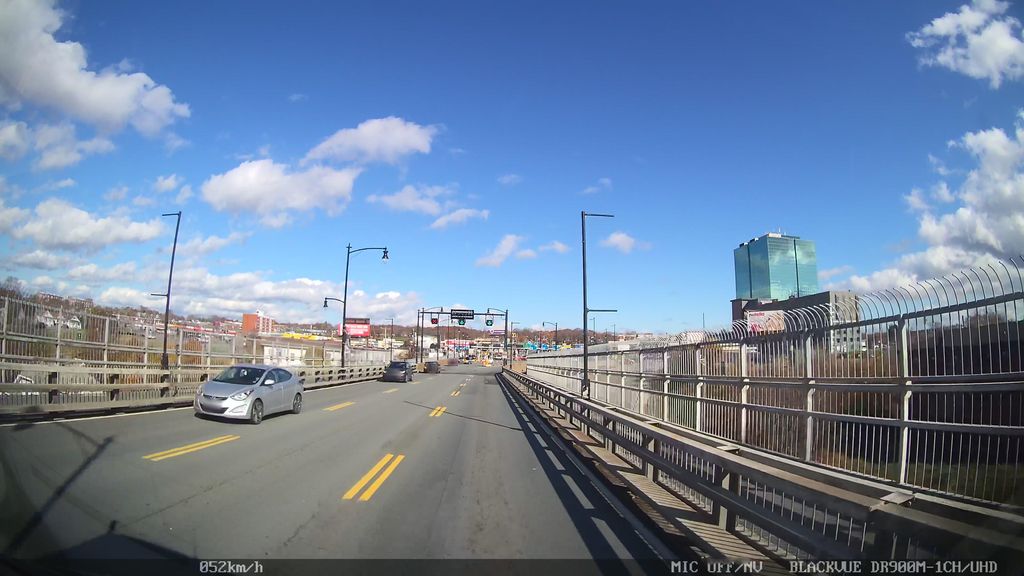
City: halifax